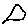
Label: triangle